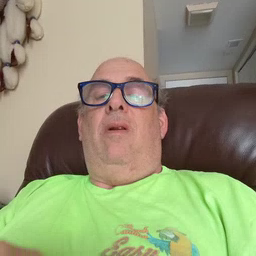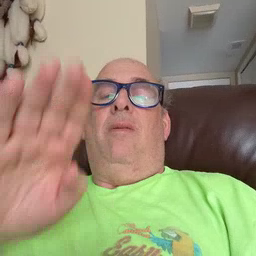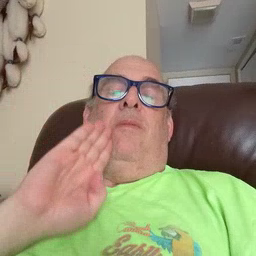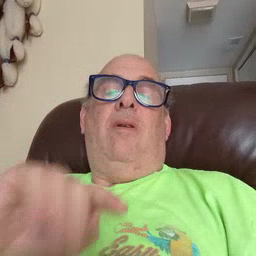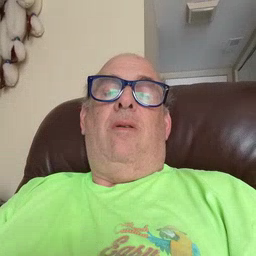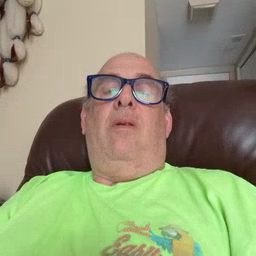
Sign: brown